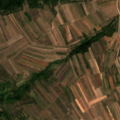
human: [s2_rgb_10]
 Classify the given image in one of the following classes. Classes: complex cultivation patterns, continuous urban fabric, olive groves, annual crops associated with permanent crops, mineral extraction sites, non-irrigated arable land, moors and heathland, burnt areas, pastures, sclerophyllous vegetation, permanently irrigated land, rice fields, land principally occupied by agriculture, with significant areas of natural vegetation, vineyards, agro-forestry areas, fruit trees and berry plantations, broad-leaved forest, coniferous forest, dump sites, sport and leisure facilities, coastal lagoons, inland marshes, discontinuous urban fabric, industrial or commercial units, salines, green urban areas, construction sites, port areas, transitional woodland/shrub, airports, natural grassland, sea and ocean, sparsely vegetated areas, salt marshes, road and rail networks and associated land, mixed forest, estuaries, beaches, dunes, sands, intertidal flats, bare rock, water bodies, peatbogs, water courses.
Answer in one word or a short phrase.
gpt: non-irrigated arable land, broad-leaved forest, transitional woodland/shrub